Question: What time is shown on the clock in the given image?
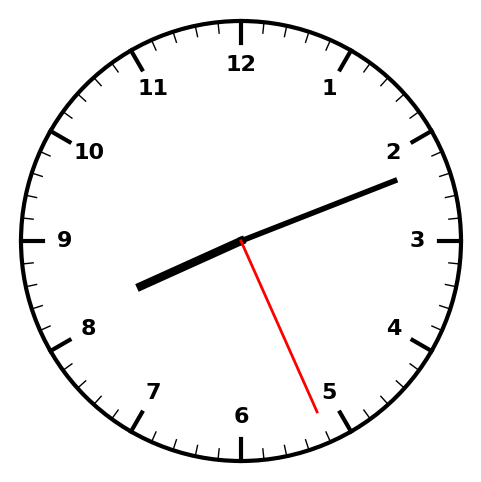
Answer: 08:11:26